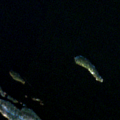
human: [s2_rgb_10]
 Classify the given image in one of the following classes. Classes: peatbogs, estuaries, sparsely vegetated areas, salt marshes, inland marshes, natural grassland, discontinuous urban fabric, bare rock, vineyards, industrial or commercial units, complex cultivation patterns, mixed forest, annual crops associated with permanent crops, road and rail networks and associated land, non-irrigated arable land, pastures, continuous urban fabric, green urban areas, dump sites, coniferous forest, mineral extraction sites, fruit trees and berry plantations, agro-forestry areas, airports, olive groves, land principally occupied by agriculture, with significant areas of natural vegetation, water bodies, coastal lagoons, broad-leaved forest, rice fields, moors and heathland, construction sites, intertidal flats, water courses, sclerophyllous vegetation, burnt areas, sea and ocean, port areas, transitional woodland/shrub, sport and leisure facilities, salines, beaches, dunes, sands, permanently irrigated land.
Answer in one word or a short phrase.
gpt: coniferous forest, water bodies